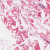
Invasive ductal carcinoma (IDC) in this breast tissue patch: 0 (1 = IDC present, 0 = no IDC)